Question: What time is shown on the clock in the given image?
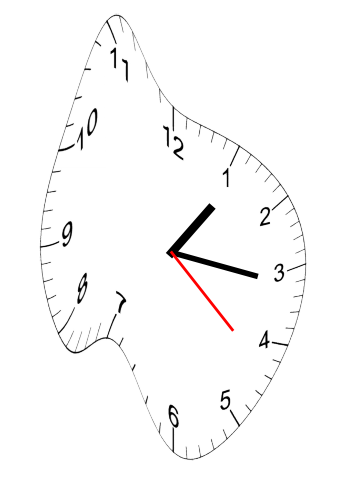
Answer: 01:16:22